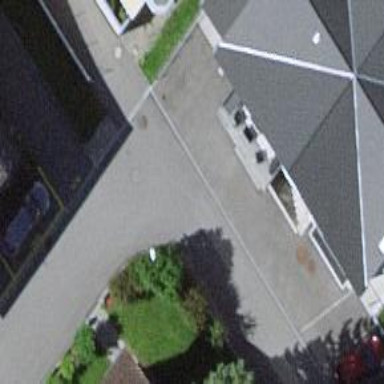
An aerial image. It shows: Asphalt road in residential area.